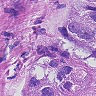
Metastatic tissue present: yes